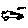
Label: car